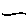
Label: line